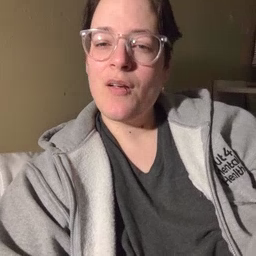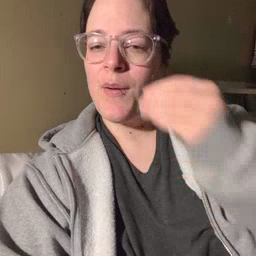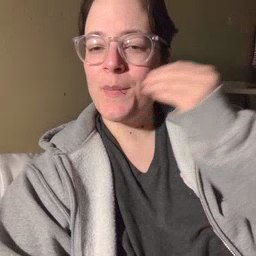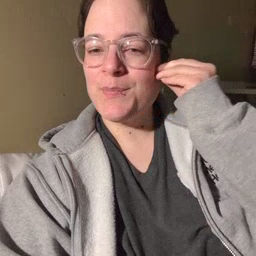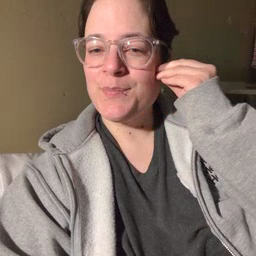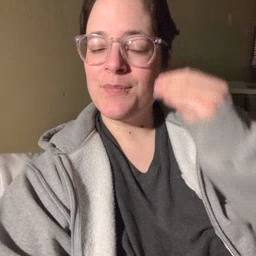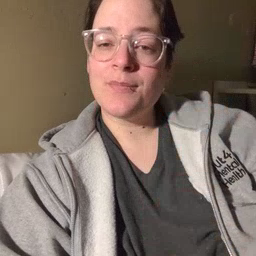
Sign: home